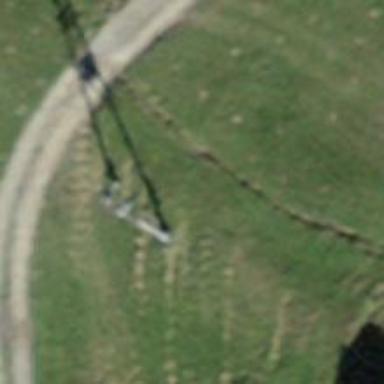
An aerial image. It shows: Converter substation with power pole.